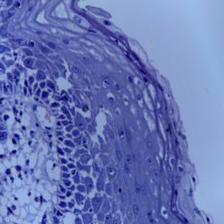
Diagnosis: Normal